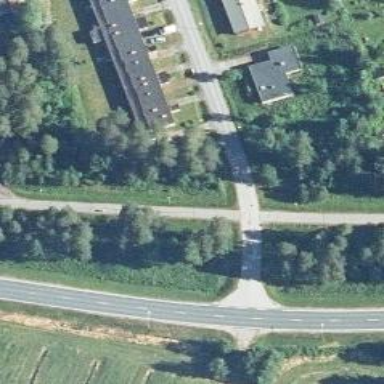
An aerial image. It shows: Asphalt cycleway with unmarked crossing.